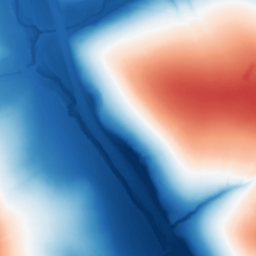
Category: trend_removal
Decomposition family: polynomial
Decomposition parameters: degree: 1
Upsampling method: edge_directed
Upsampling parameters: scale: 4
Upsampling scale: 4